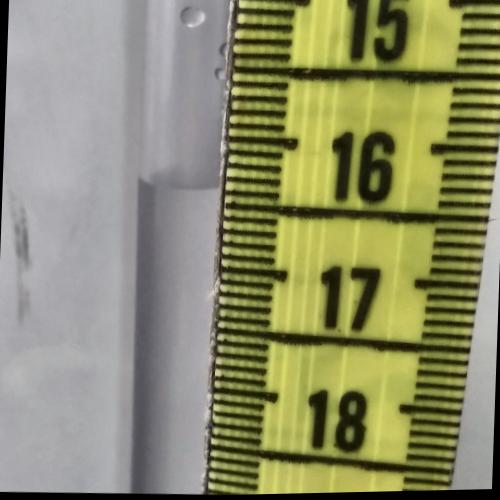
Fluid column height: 16.4 cm